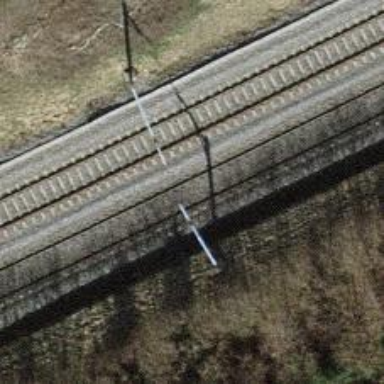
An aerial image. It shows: Single-track railway with electrified contact lines.